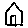
Label: house